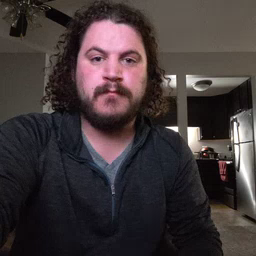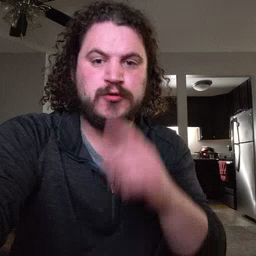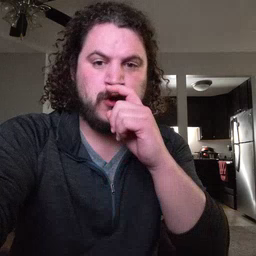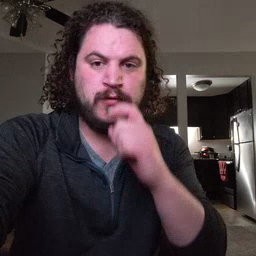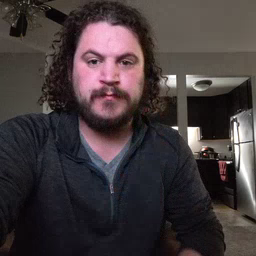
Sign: doll